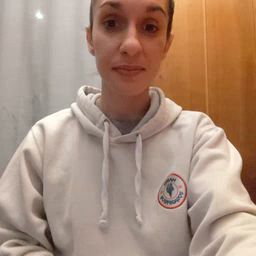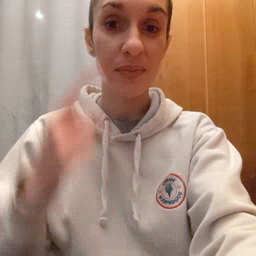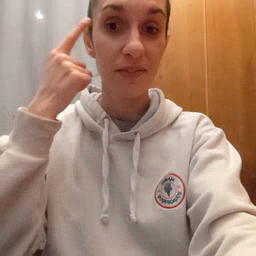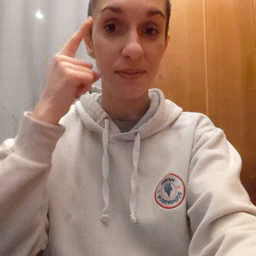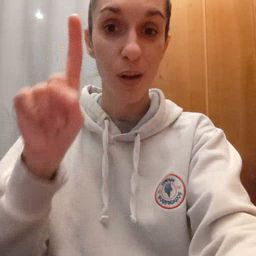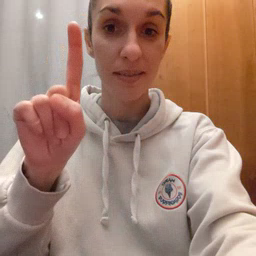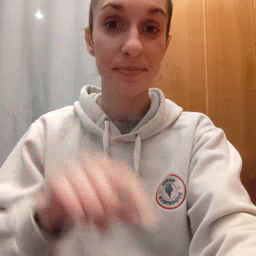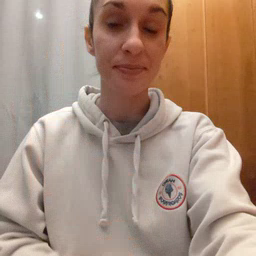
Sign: for